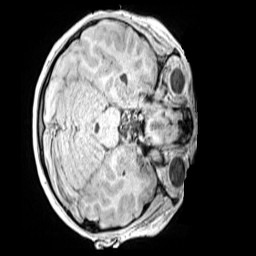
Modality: MP2RAGE
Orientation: axial
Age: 9
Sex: male
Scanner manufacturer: siemens
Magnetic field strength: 3 T
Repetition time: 4 s
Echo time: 0.00299 s